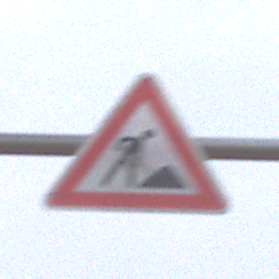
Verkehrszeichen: Arbeitsstelle
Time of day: Midday
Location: Outdoor (Suburban)
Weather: Overcast
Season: NotSpecified
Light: Natural